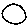
Label: circle